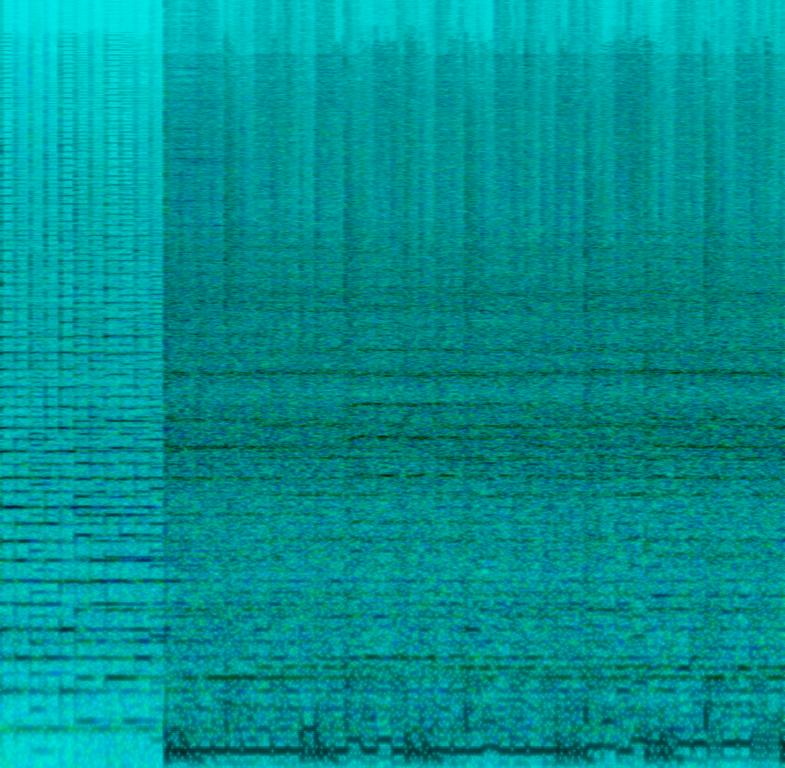
The Industrial Rock song features a groovy bass, punchy snare, groovy kick pattern, shimmering cymbals, addictive electric guitar melody and arpeggiated synth keys melody playing. It sounds energetic and emotional - like something you would jump to at concerts.